Field crop: maize
Growth stage: 1
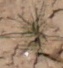
Species: lolium